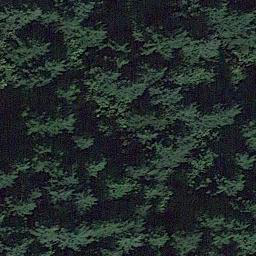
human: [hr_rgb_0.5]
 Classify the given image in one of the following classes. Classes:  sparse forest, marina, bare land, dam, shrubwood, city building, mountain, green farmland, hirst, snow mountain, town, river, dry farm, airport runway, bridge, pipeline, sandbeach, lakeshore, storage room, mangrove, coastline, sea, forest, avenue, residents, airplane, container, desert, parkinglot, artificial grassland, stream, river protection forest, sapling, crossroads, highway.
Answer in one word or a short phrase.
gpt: forest